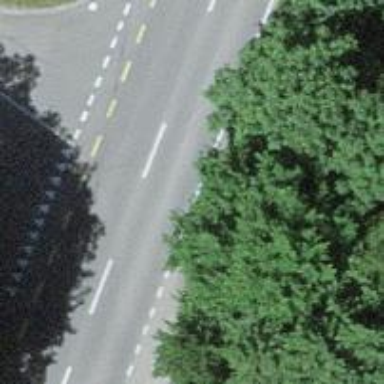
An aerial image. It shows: Unclassified road with asphalt surface.